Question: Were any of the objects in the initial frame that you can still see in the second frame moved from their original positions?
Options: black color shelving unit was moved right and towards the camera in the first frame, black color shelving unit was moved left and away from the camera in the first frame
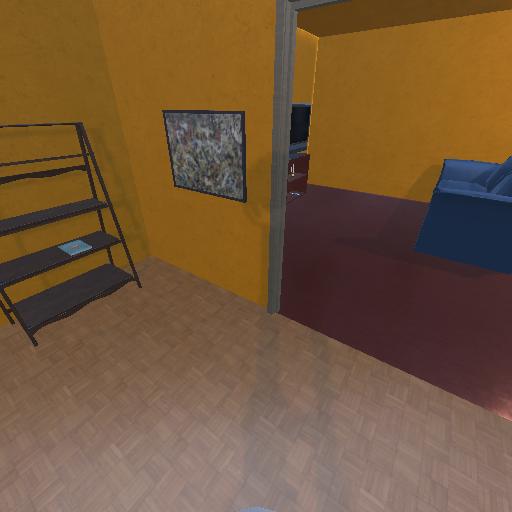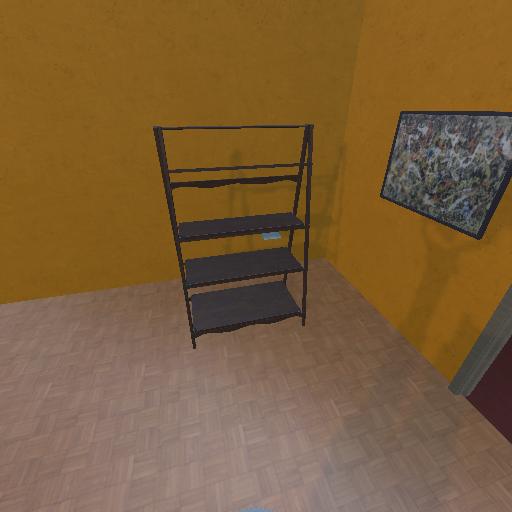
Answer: black color shelving unit was moved right and towards the camera in the first frame